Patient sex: F
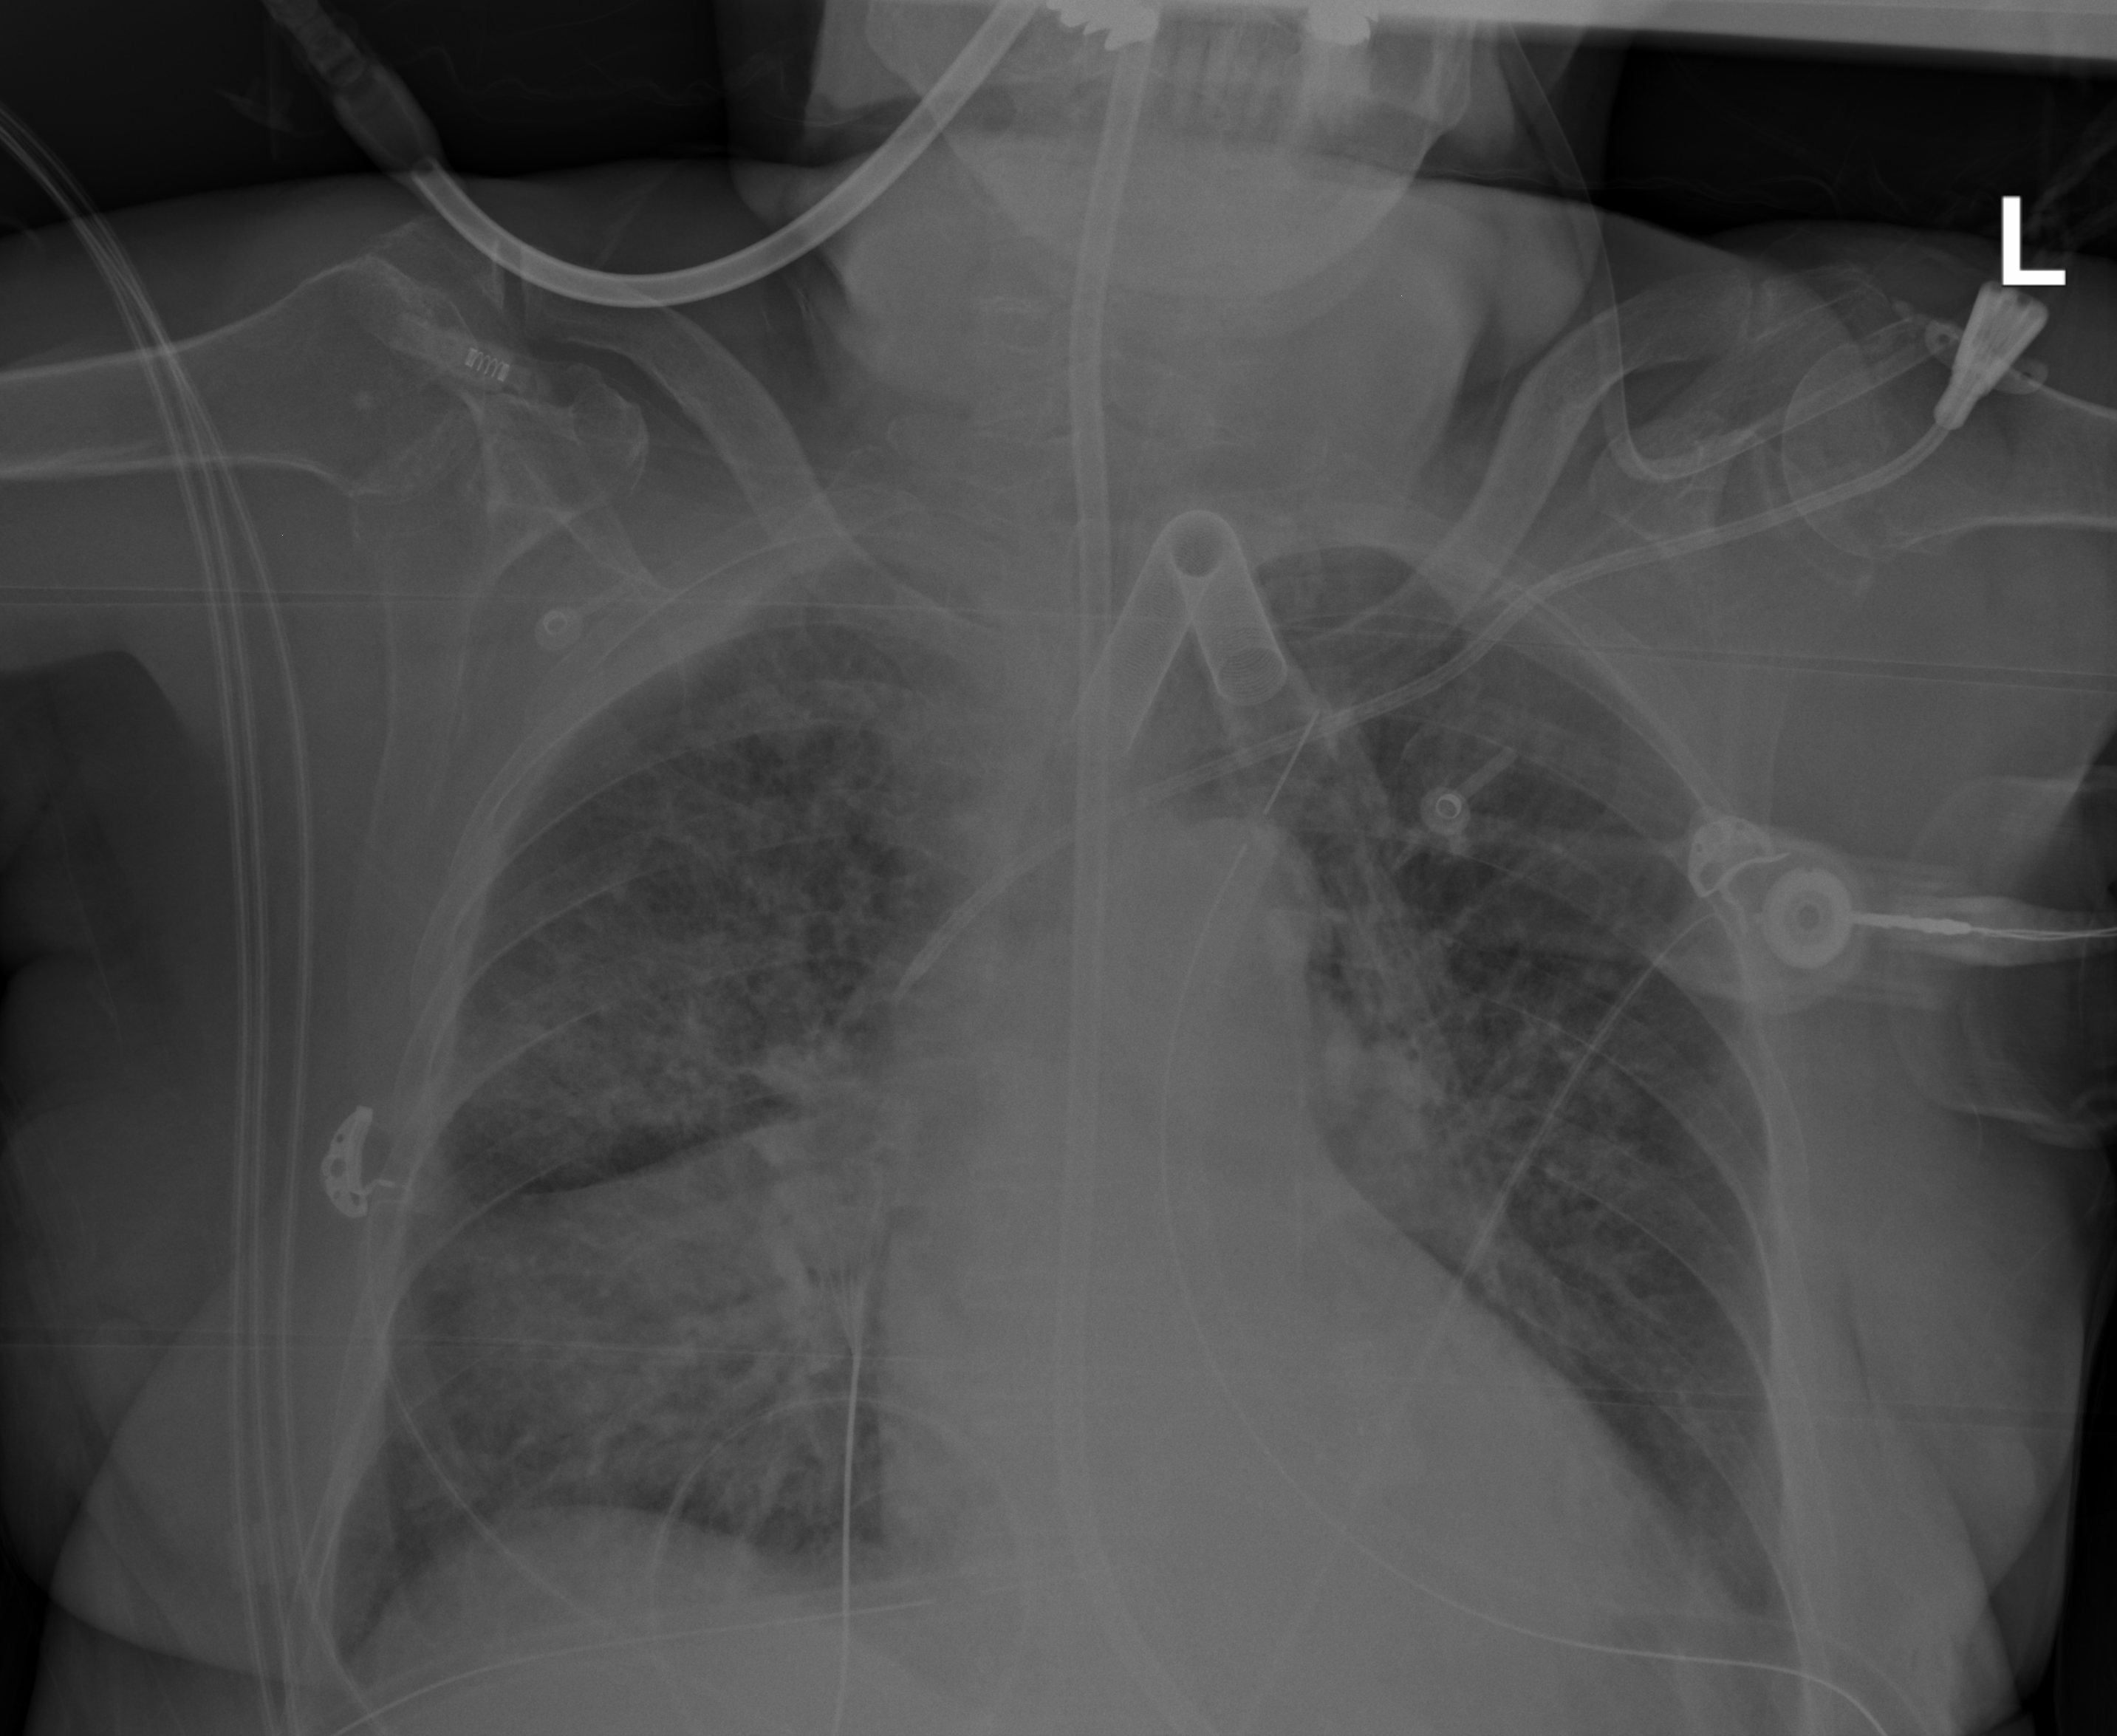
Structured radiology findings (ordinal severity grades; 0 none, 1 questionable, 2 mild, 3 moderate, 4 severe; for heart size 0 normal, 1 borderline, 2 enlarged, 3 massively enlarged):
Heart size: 2
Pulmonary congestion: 2
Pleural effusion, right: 2
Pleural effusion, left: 1
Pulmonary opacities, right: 3
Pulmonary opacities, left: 2
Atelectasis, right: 3
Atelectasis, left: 0